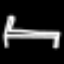
Label: bed